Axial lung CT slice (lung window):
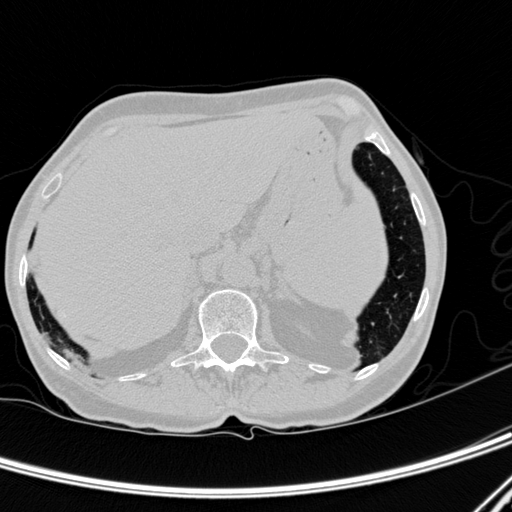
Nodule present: no